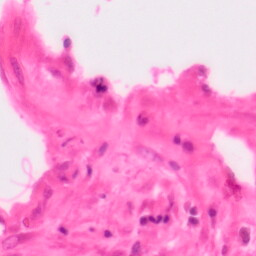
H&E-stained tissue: Colon